Interaction volume radius: 5 \u00c5
Interaction volume height: 15 \u00c5
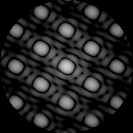
Disorder parameter: 0.007061